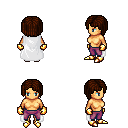
a pixel art fantasy rpg character, female body template, human, tanned skin, white cape, magenta pants, brown pageboy hairstyle, gold gloves, gold boots, four views (front, back, left, right), 2x2 character sprite sheet, small pixel art, hard edges, no anti-aliasing